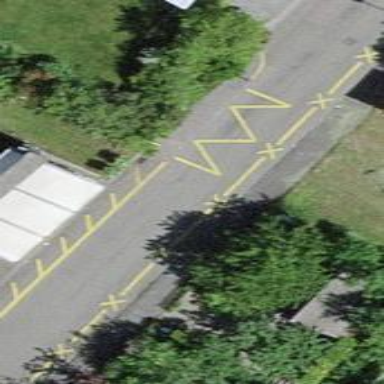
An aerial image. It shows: Bus stop with stop position for public transport.